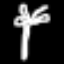
Label: palm tree